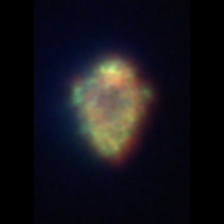
Taxon: Unknown_detritus
Group: Unknown